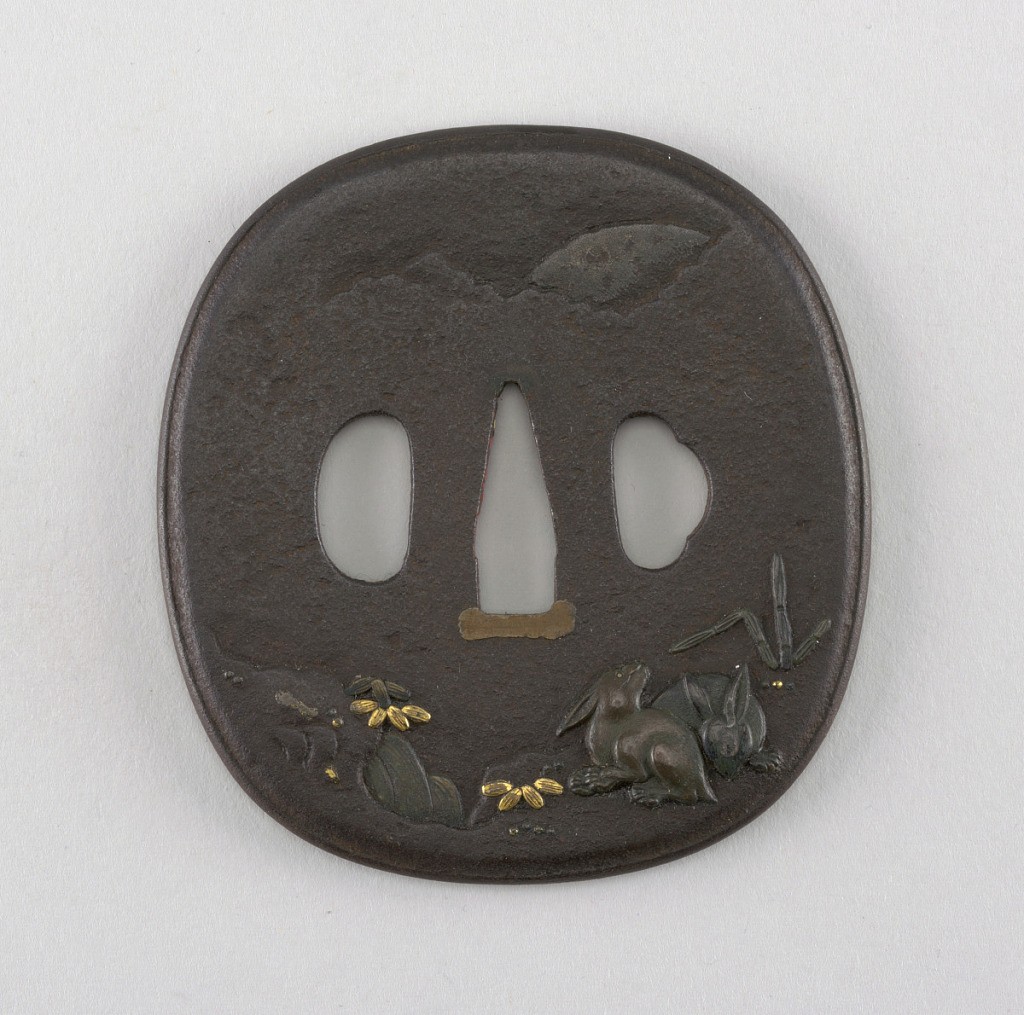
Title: Tsuba
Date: late 16th–17th century
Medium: Iron, shakudo (copper and gold alloy)
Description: The iron tsuba is an irregular oval in shape and has a raised, rim-chased mimi (edge).
At bottom, a high relief decoration of rabbits and plants with brass details. At top,a low relief of clouds and a mountaintop, with textured tsushime hammer work.

At the center is the nakago-ana, an opening through which the sword passes. At the bottom of the opening has sekigane (plugs added to fit the tsuba to a sword) made of shakudo (a soft copper and gold alloy). On either side are ryo-hitsu, openings for the kozuka (utility knife) and the kogai (skewer tool). At left is sashi ura, the side which faces the blade, whose opening takes the hangetsu-kei (half moon) shape. Opposite is the more elaborately decorated sashi omote side, which would face the sword hilt. Its tri-lobed opening is of the suhama type, symbolically representing the coastline of Horai, the holy island of the Immortals.